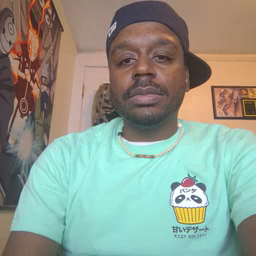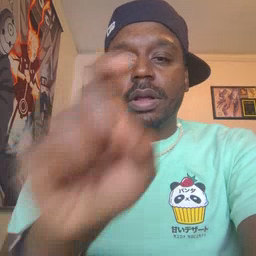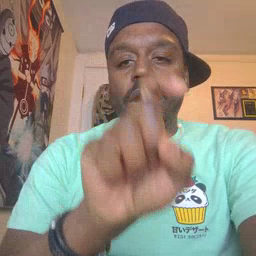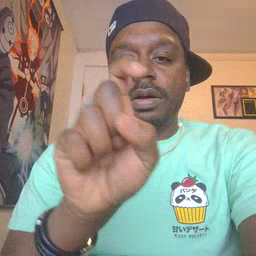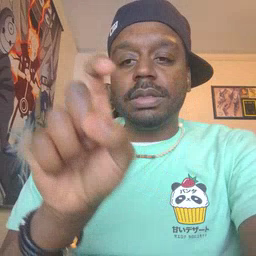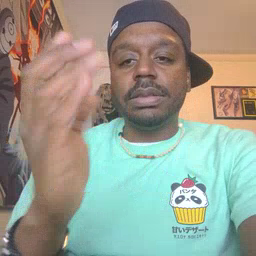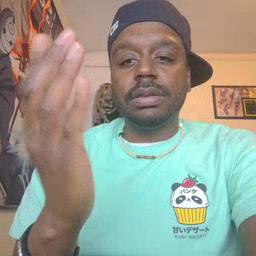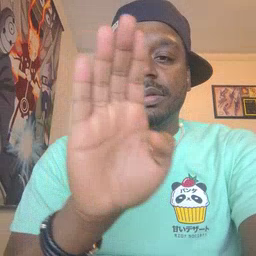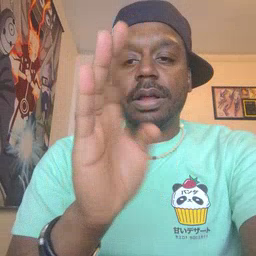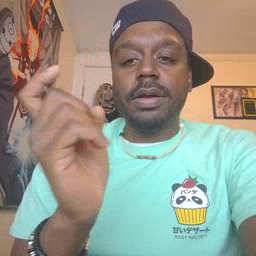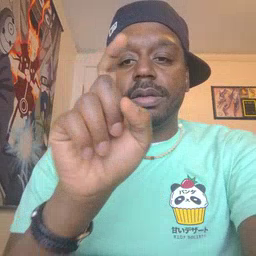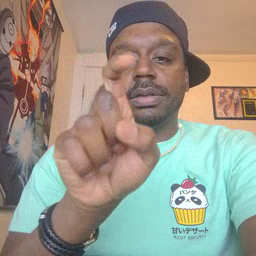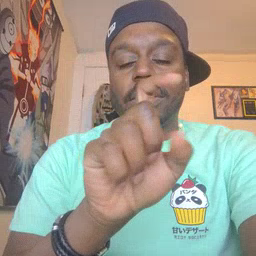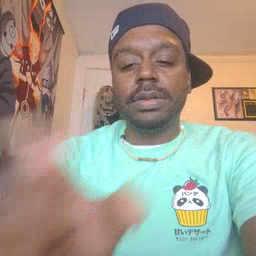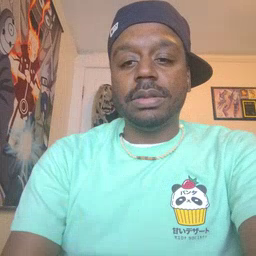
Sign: closet